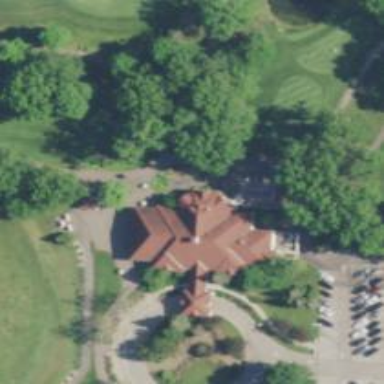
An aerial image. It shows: Clubhouse building at golf course.